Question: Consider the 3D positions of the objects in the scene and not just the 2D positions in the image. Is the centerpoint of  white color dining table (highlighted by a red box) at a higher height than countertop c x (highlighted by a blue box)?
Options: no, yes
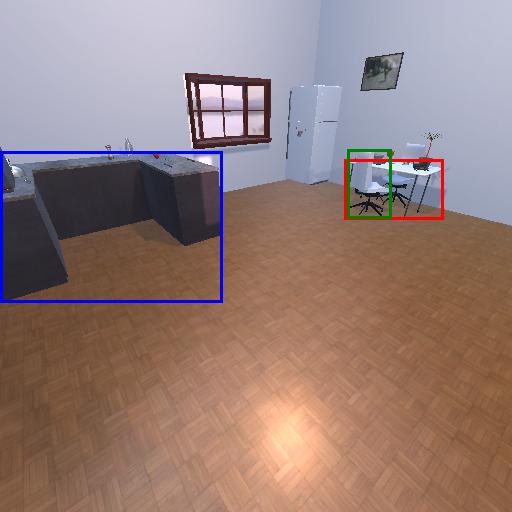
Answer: no